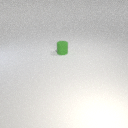
small green rubber cylinder